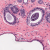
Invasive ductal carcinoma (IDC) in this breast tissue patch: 0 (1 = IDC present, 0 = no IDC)